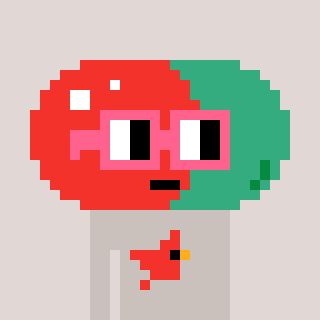
a pixel art character with square pink glasses, a pill-shaped head and a foggrey-colored body on a warm background